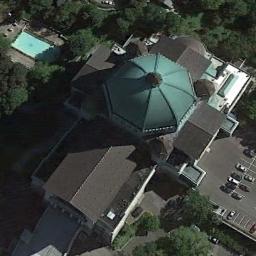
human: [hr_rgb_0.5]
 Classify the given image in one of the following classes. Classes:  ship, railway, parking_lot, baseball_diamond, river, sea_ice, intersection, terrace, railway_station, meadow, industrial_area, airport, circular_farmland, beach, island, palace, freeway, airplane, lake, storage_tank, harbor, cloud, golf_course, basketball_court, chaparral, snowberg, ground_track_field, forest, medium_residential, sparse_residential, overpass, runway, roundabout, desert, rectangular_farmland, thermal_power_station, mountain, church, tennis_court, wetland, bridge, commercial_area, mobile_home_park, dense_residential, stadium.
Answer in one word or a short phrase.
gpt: church